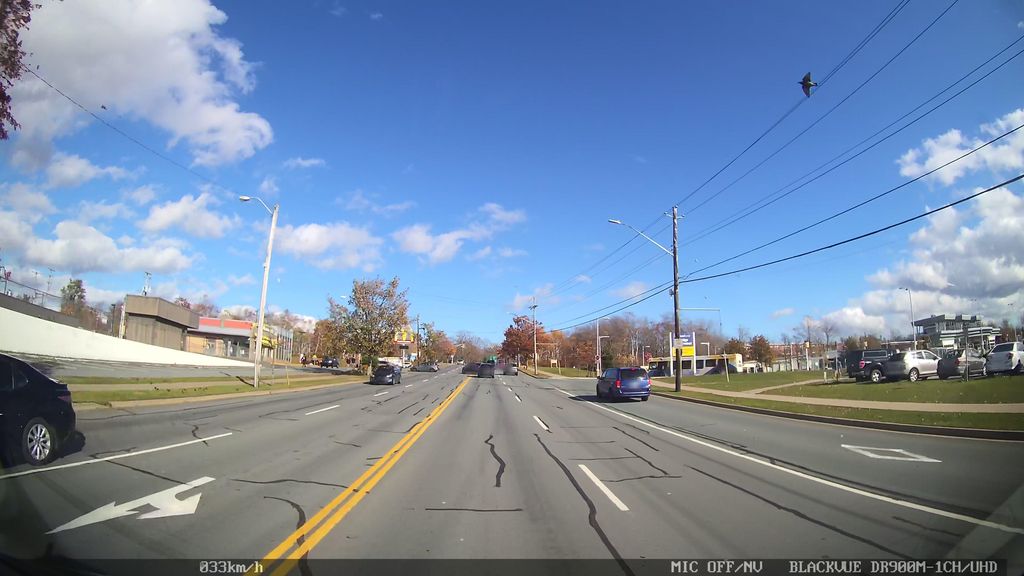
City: halifax